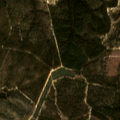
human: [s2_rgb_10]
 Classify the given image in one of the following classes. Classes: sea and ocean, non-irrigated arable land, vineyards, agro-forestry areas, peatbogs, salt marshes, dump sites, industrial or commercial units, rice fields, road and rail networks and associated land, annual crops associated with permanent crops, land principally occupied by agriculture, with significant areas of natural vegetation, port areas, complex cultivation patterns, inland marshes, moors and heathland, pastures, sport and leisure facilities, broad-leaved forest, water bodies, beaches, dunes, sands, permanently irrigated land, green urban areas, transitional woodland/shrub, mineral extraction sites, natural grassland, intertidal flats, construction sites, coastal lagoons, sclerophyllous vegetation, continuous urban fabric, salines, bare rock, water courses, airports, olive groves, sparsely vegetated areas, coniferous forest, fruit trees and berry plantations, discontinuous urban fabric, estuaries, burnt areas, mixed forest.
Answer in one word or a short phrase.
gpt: broad-leaved forest, mixed forest, transitional woodland/shrub